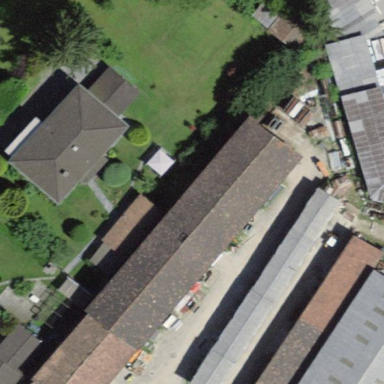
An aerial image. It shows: Industrial building.